Question: I subscribe to notification in jconsole, for example for 'PS Scavenge'.
I have the results in table but I can't copy/export them to excel:

Is there a way for save results found in jconsole in CSV/Excel format?
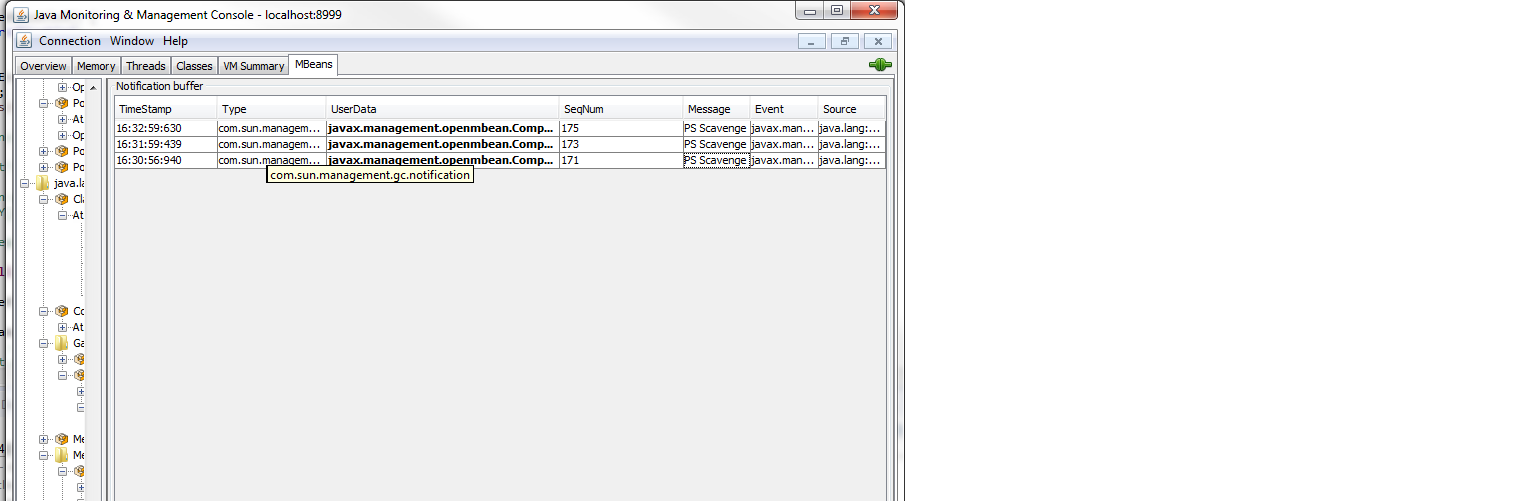
Answer: It's in a slightly different format, but Java Mission Control (at 'bin\jmc.exe' in the JDK), can subscribe to MBeans.
There you can expand and copy the notification results, including a (vertical) CSV option:
<URL>